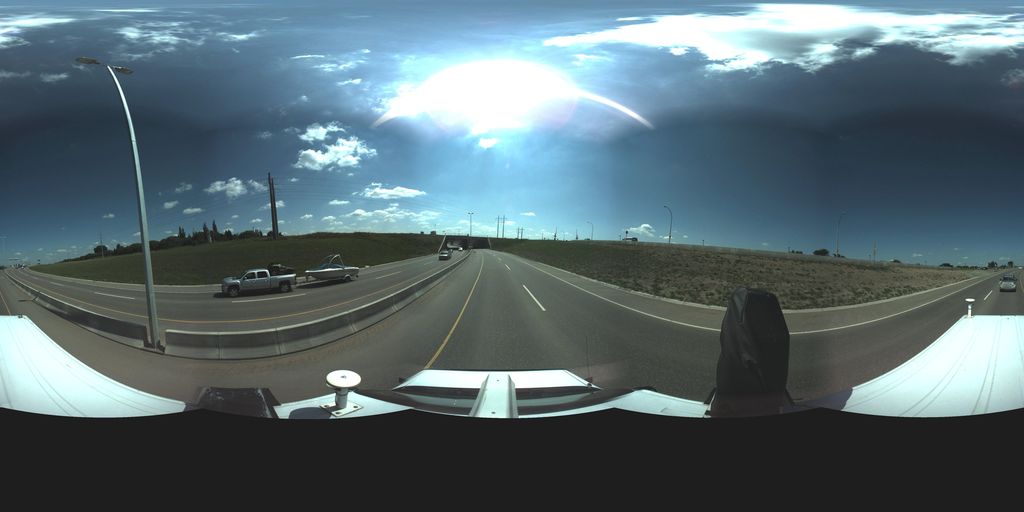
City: saskatoon